Aerial crown-view tile of a tropical tree (Barro Colorado Island, Panama), acquired 20240716:
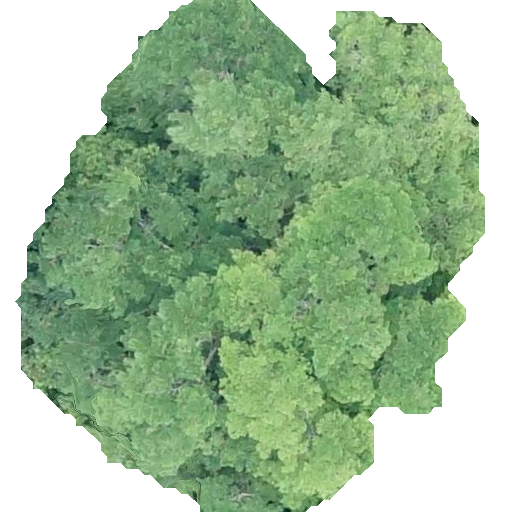
Species: Terminalia amazonia
GBIF accepted scientific name: Terminalia amazonica
Crown area: 277.414 m²